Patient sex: M
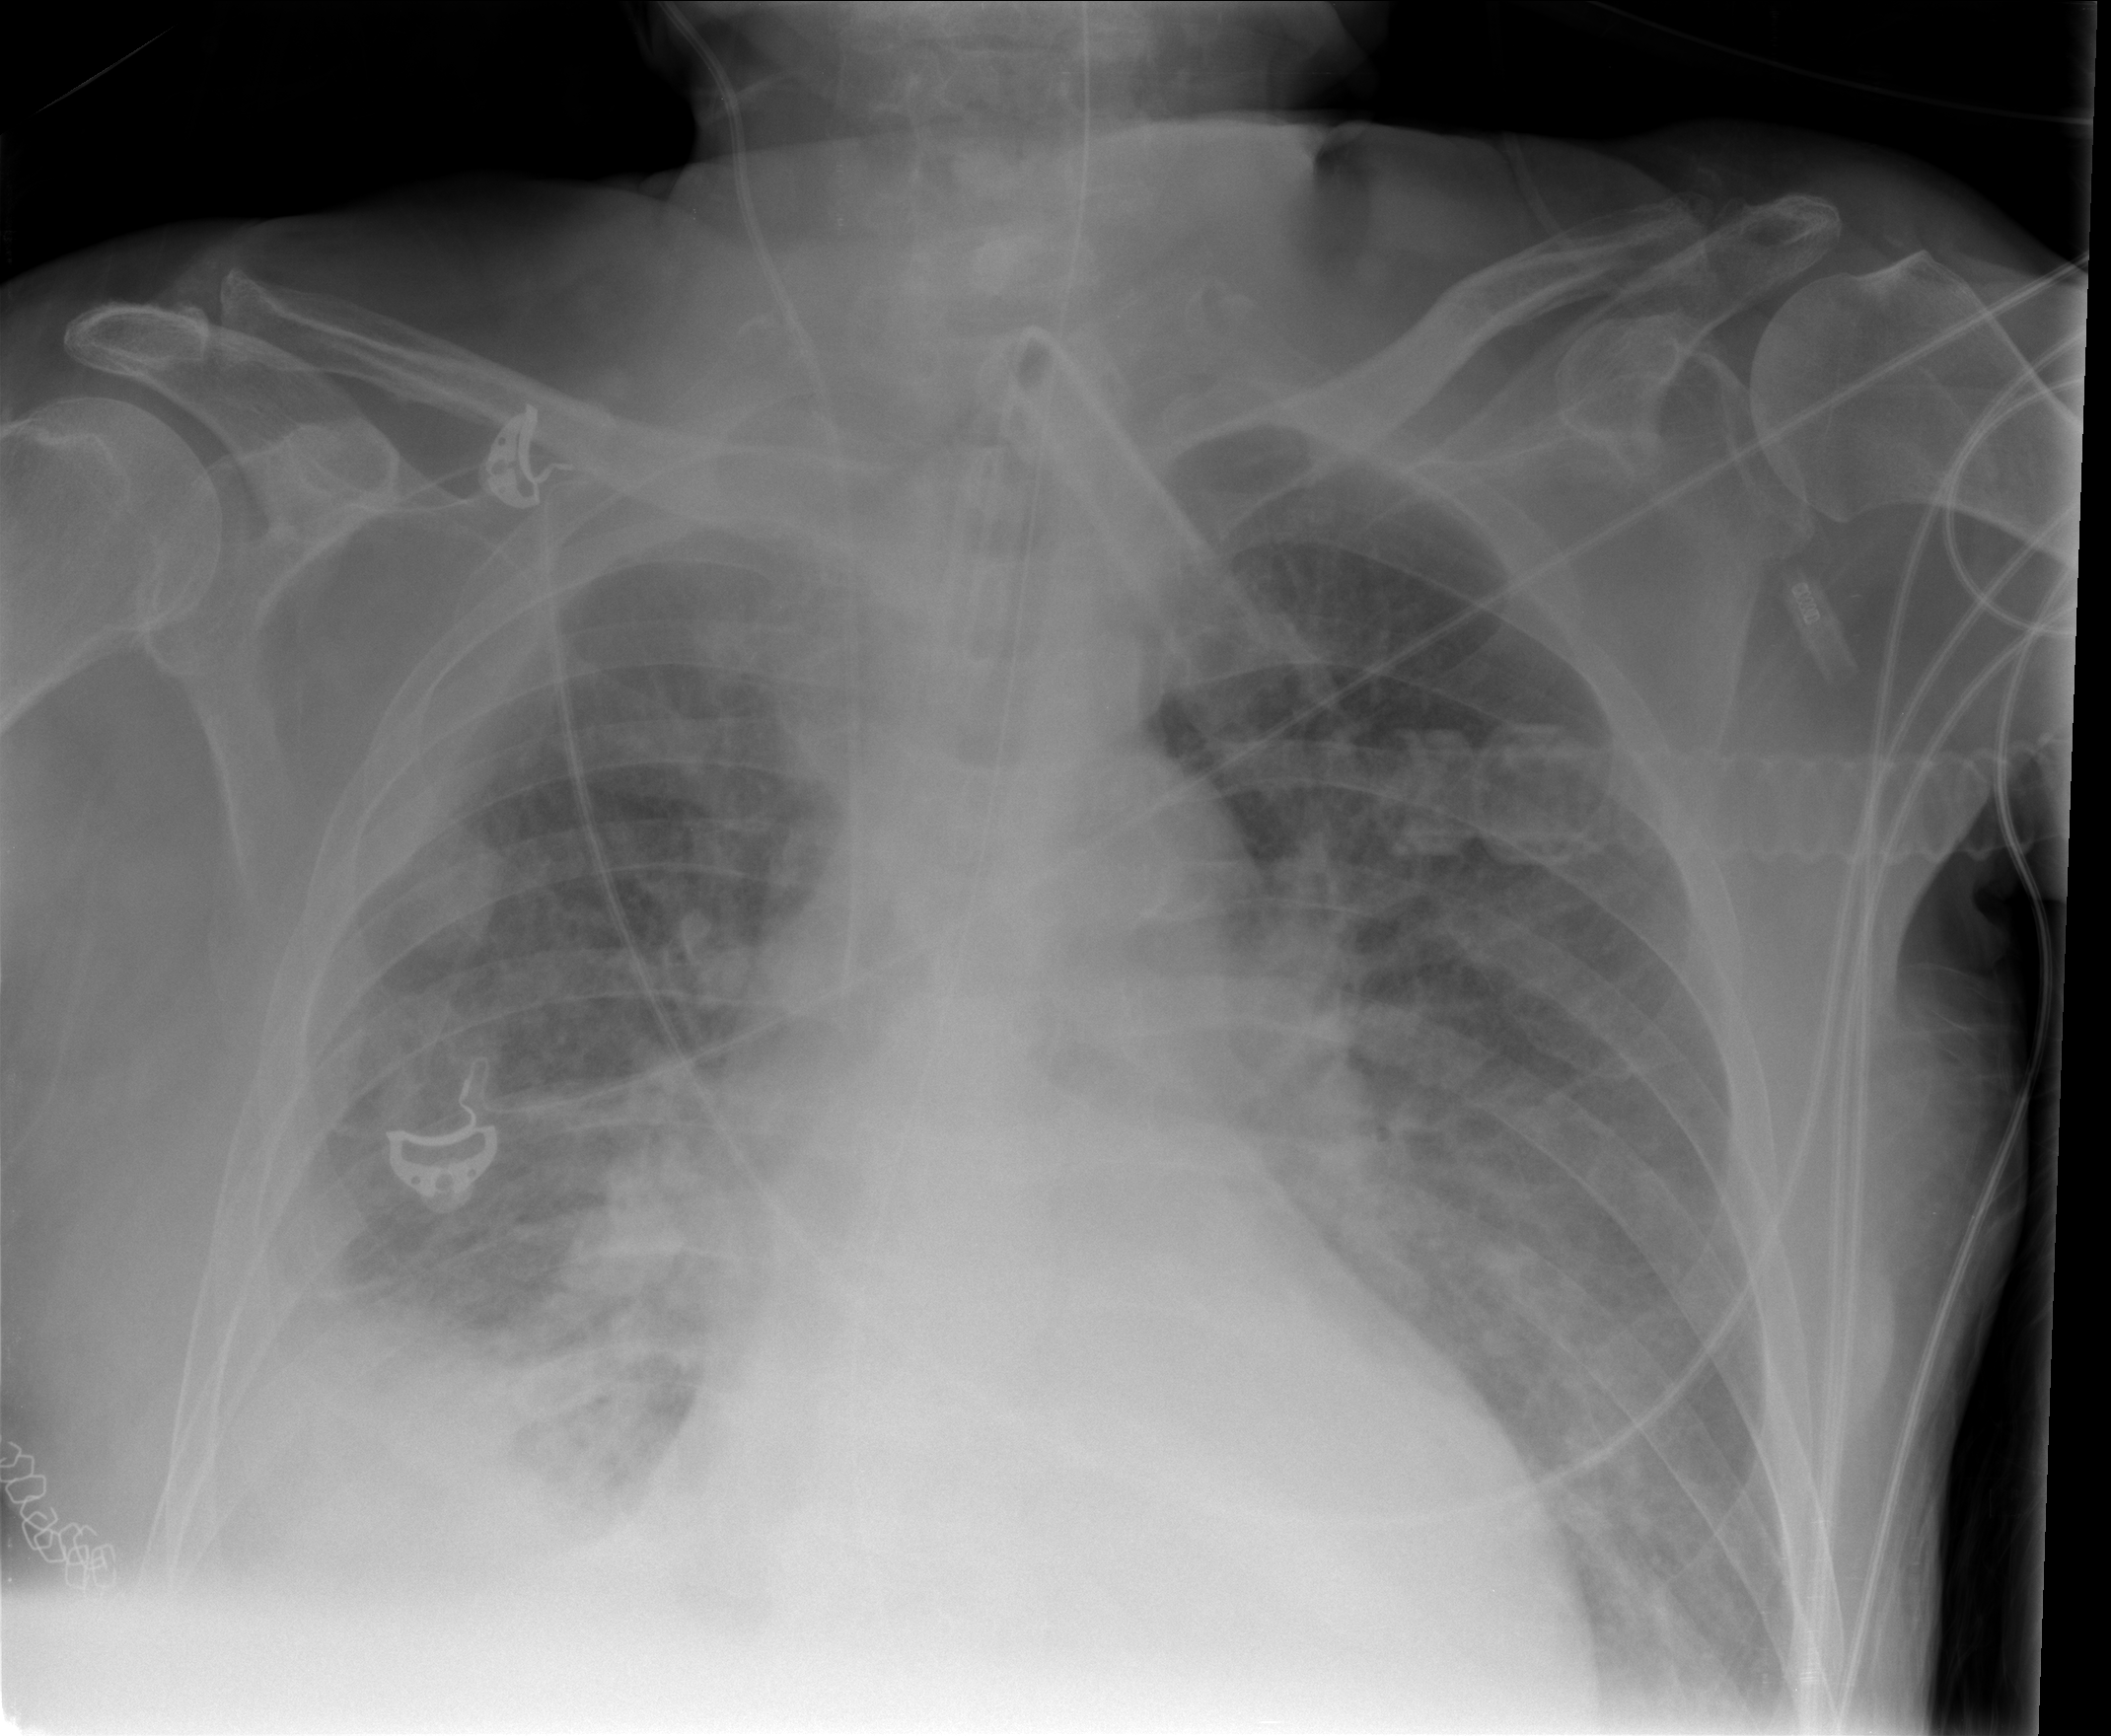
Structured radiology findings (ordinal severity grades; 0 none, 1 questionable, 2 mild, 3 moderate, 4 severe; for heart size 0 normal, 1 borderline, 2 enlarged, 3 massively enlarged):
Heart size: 2
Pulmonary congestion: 2
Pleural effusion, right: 3
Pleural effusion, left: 2
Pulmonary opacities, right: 3
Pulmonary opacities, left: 2
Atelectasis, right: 3
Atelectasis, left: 2